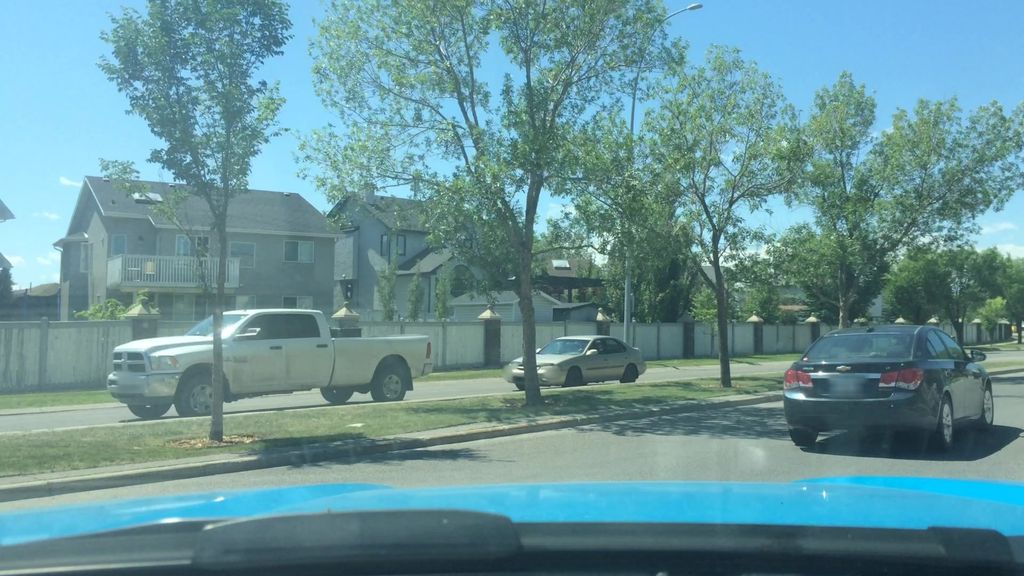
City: calgary